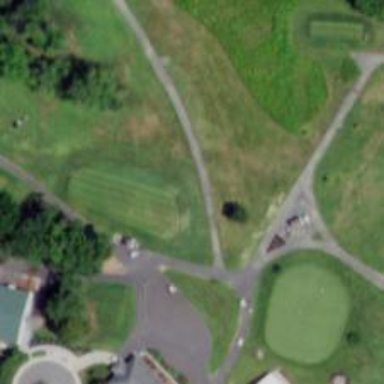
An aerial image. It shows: Service road used as golf cart path.